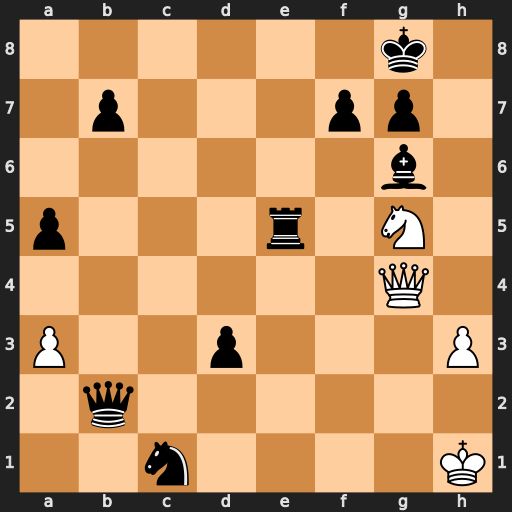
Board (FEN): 6k1/1p3pp1/6b1/p3r1N1/6Q1/P2p3P/1q6/2n4K
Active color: w
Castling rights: -
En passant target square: -
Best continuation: Qc8+ Re8 Qxe8#